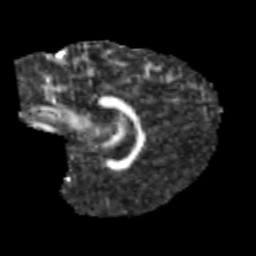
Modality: FA
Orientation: sagittal
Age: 10
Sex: male
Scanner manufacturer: siemens
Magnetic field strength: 3 T
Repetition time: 3.8 s
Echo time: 0.07 s